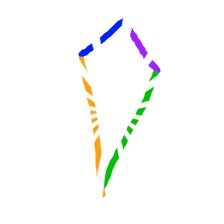
Shape: kite